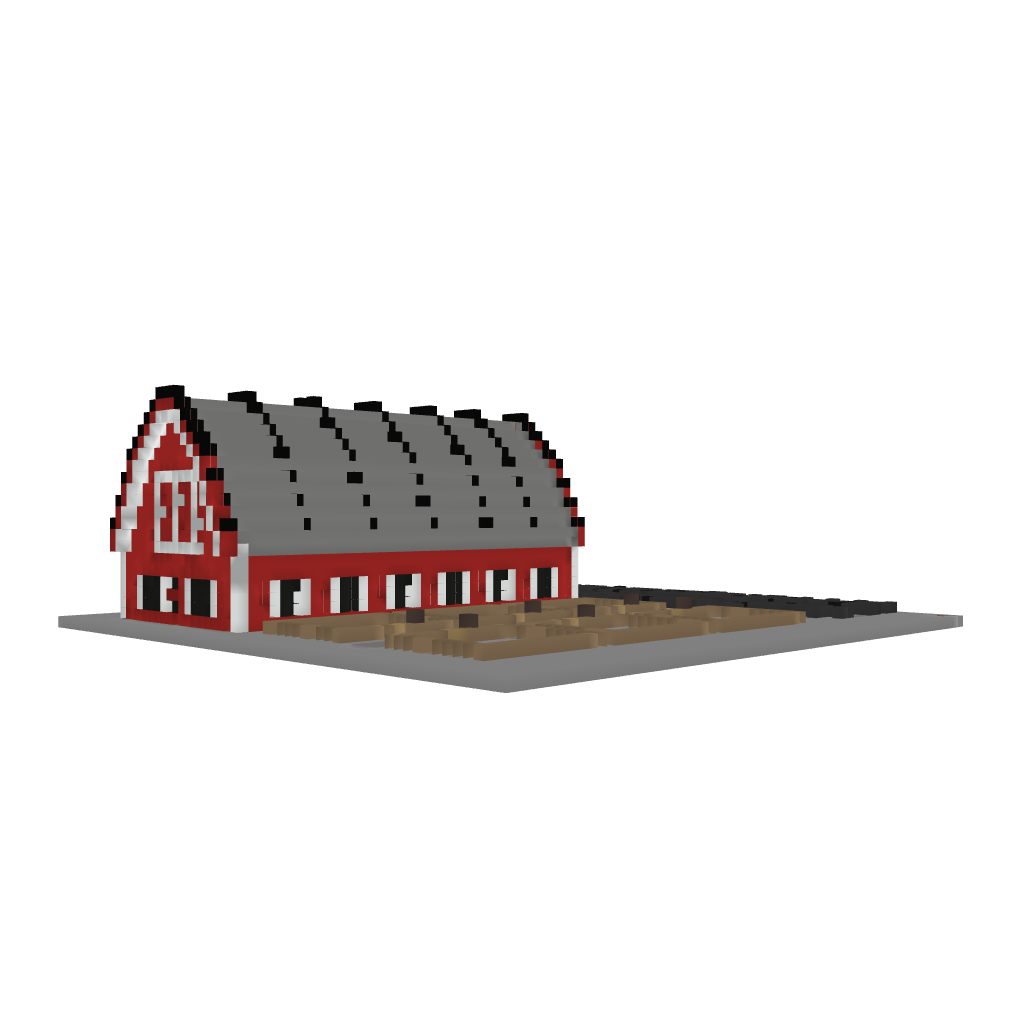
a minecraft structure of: Animal Barn